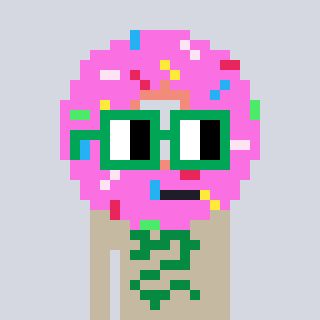
a pixel art character with square green glasses, a doughnut-shaped head and a bege-colored body on a cool background